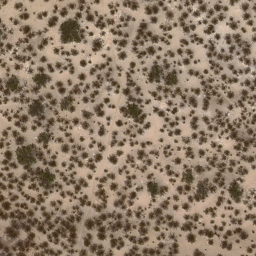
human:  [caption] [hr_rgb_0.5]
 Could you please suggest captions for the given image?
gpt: This is a chaparral .

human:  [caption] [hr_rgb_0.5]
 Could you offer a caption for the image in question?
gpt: There are some grey plants scattered on the ground .

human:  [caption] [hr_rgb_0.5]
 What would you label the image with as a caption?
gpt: Lots of plants scattered on the ground. .

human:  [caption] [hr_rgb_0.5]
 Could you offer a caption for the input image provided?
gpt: Lots of plants scattered in the loess ground. .

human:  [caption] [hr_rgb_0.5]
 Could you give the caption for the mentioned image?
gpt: Some grey plants are scattered in the loess ground .